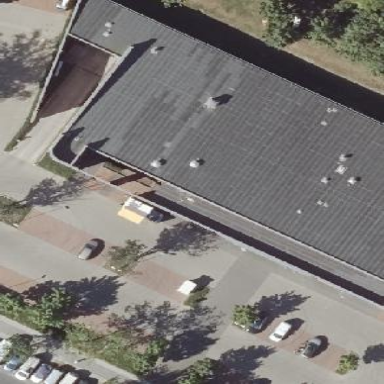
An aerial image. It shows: Parking available on the street side.